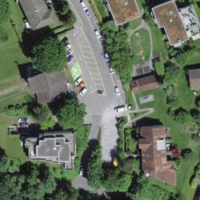
EUNIS habitat code: 55
Species observed at this site:
Tachymarptis melba
Cirsium arvense
Acer campestre
Passer domesticus
Primula vulgaris